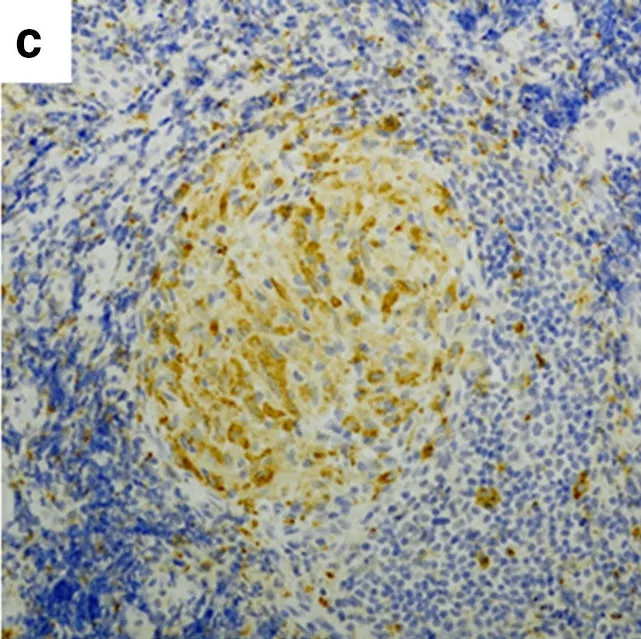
Showing granulomatous reaction in lingual tonsil with CD68 (Kp-1) positive epitheloid histiocytes by immunohistochemistry.
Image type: pathology (immunostaining)